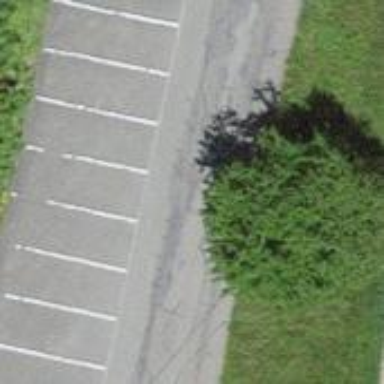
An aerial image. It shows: Street-side parking area.